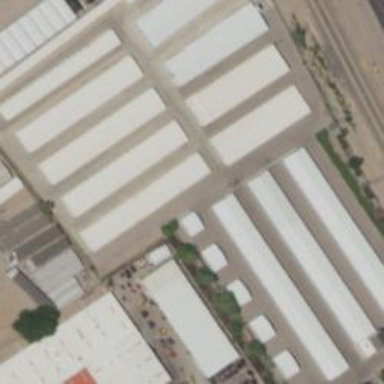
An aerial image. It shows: Commercial area with storage rental shop.